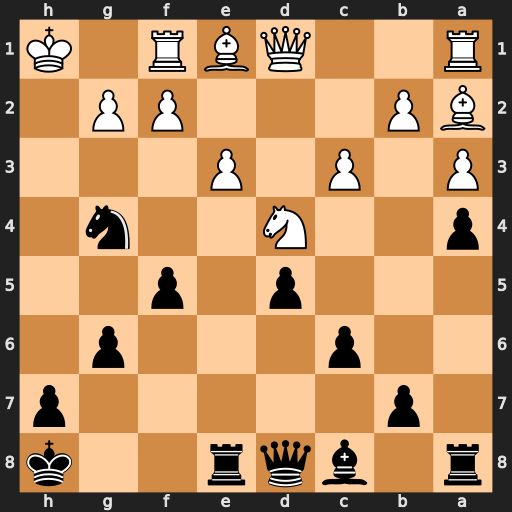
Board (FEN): r1bqr2k/1p5p/2p3p1/3p1p2/p2N2n1/P1P1P3/BP3PP1/R2QBR1K
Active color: b
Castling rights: -
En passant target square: -
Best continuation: Qh4+ Kg1 Qh2#